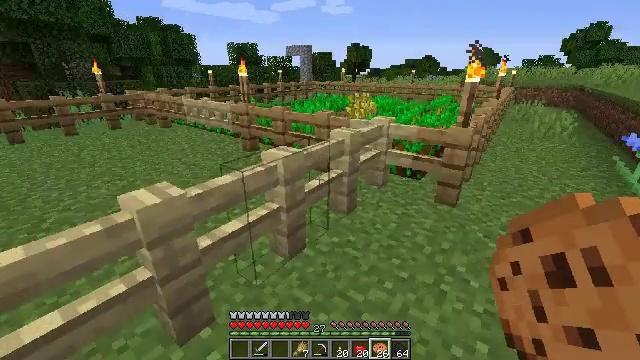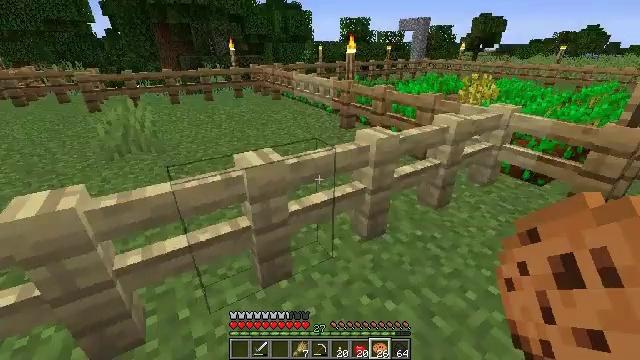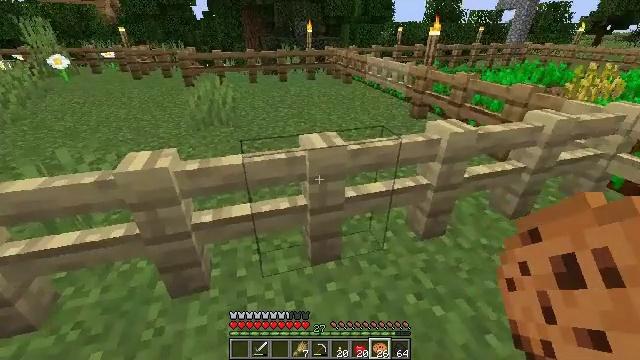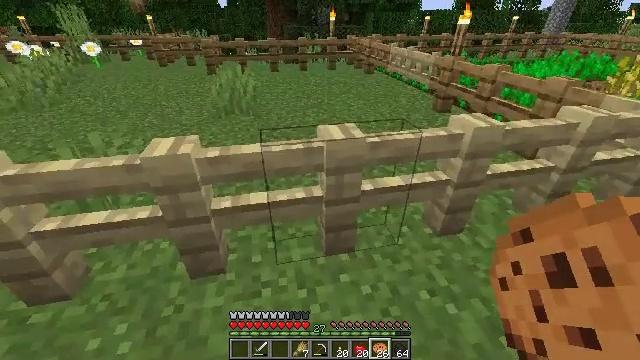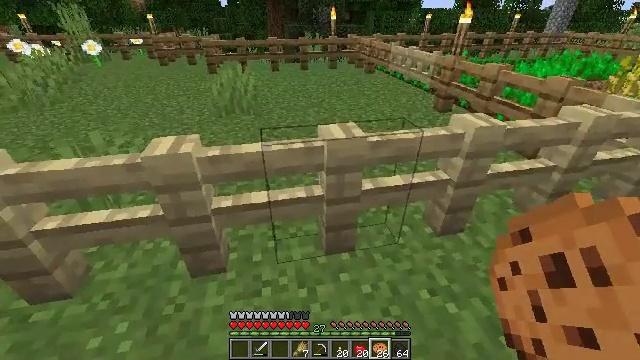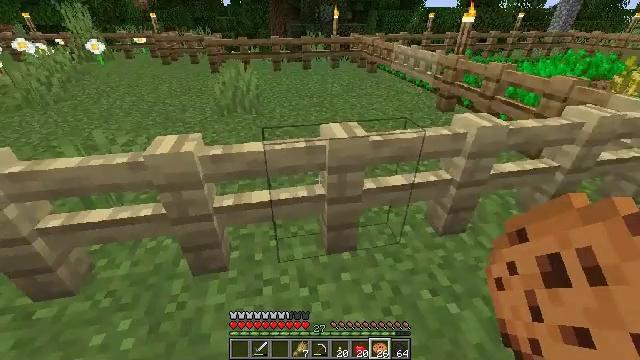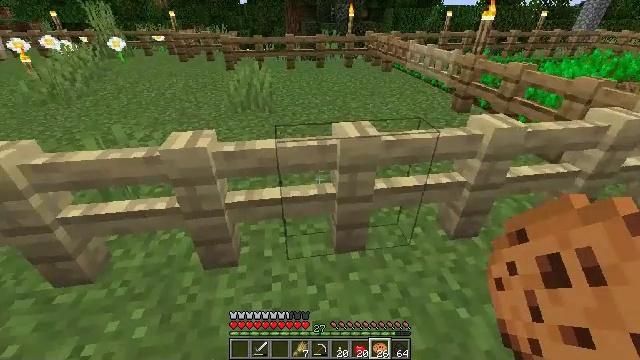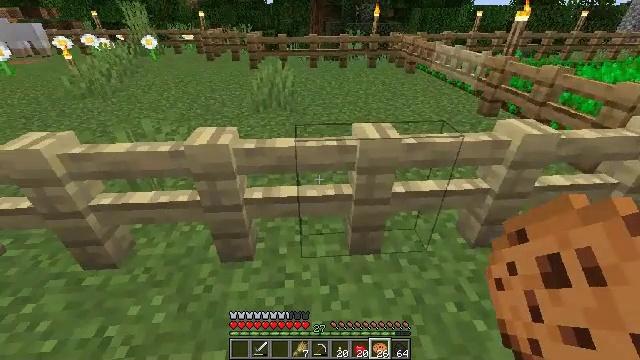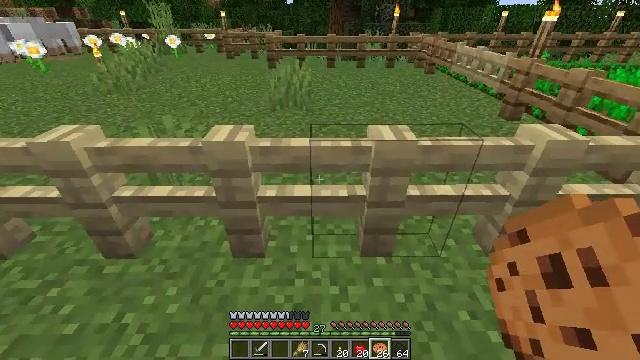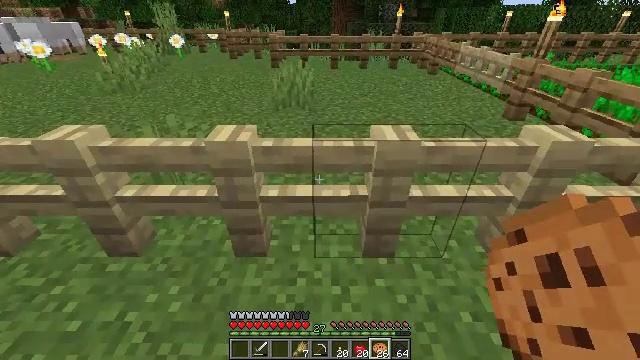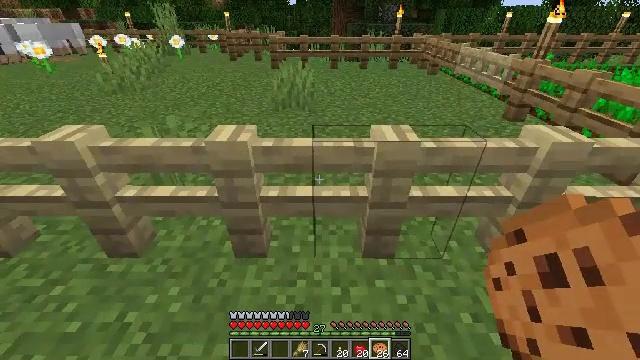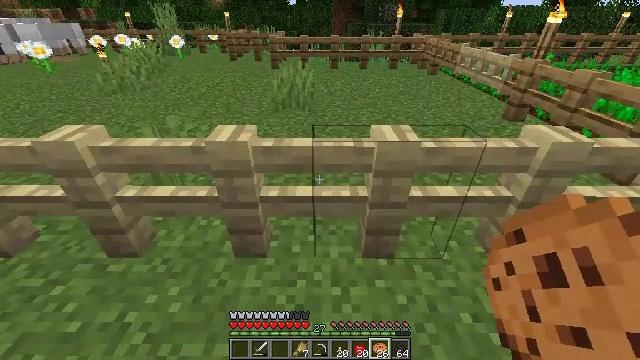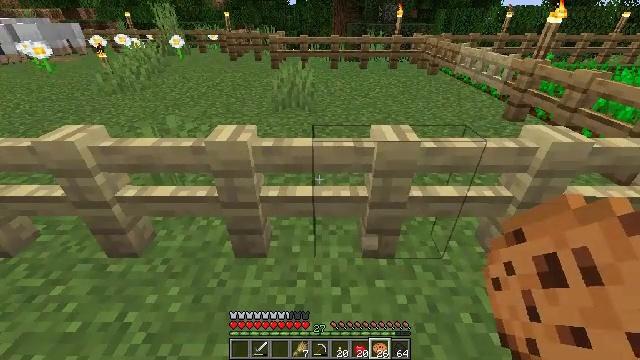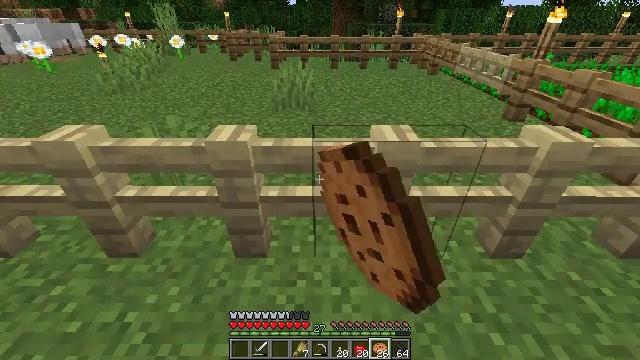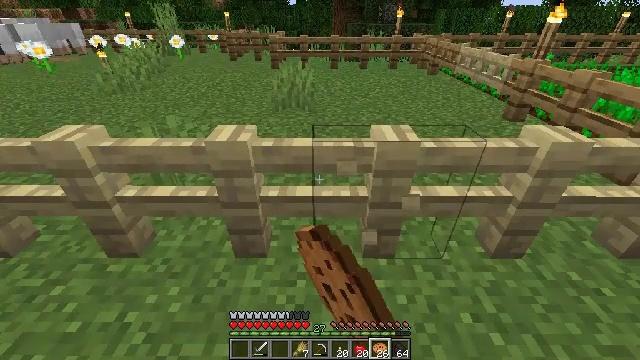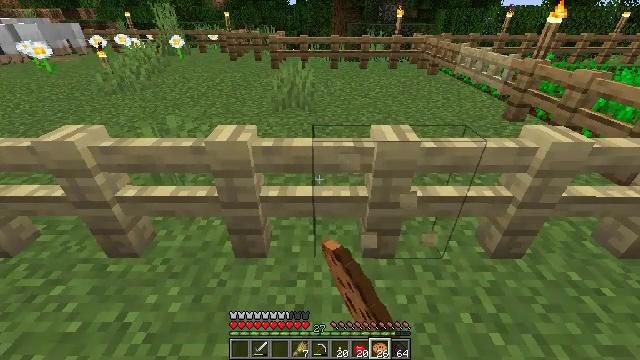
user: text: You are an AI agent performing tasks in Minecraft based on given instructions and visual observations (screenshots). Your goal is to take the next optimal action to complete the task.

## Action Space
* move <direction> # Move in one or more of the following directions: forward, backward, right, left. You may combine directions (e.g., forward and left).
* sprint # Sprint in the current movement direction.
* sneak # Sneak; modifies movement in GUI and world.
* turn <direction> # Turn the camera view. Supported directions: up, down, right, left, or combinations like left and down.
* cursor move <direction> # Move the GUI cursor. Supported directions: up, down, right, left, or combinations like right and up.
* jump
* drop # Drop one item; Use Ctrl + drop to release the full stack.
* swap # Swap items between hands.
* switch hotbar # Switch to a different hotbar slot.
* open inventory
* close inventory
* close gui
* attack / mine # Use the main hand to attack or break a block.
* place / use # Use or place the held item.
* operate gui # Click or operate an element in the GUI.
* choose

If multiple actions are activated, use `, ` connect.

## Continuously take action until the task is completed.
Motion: motion action
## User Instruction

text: Left click to destroy the birch fence.
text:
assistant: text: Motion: turn left and down
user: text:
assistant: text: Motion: turn left and down
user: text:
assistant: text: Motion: turn left and down
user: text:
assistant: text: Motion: no_op
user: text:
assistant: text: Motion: no_op
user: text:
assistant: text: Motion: turn left
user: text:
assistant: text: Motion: turn left
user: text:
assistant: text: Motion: turn left
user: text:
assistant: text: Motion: no_op
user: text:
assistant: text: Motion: no_op
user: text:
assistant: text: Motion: no_op
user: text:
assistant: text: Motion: attack / mine
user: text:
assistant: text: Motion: attack / mine
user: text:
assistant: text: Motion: attack / mine
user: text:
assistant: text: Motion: attack / mine
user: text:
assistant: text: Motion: attack / mine
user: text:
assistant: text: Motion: attack / mine
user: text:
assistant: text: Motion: attack / mine
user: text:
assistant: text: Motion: attack / mine
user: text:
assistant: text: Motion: attack / mine
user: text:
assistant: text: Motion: attack / mine
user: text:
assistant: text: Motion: attack / mine
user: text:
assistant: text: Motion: attack / mine
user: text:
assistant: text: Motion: attack / mine
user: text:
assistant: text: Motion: attack / mine
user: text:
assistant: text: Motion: attack / mine
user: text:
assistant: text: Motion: attack / mine
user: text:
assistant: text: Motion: attack / mine
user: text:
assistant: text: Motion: attack / mine
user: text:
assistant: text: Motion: attack / mine